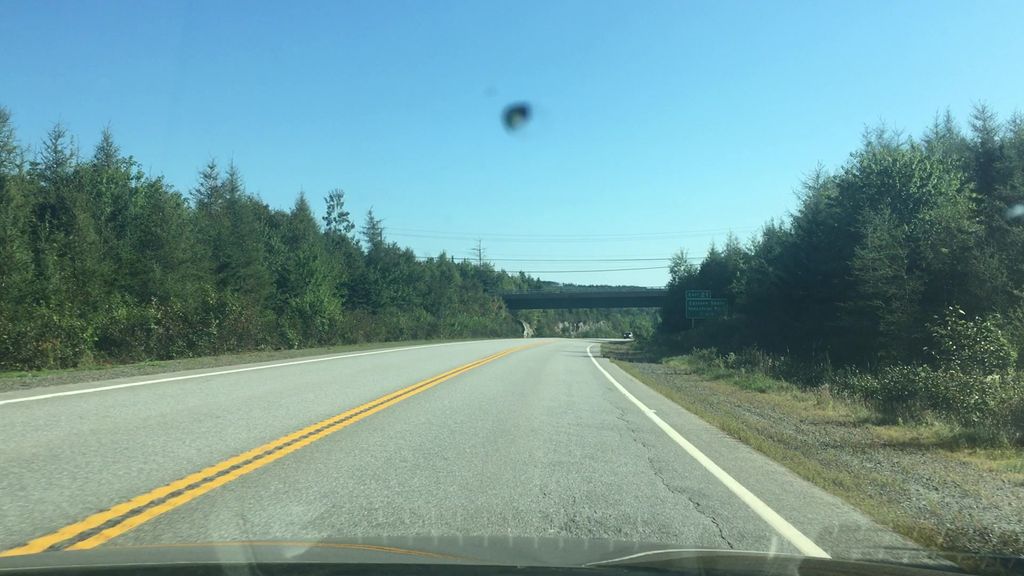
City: halifax